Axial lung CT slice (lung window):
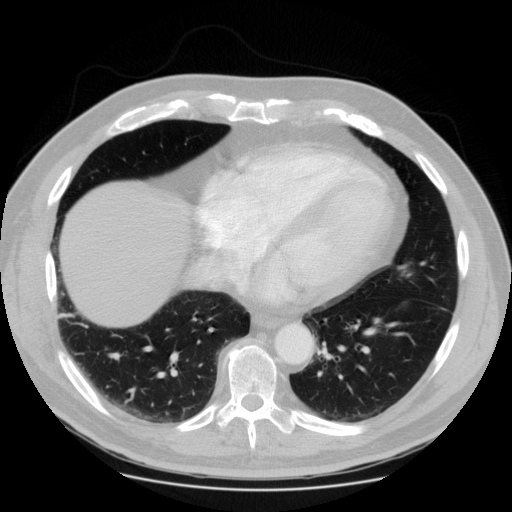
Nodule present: no